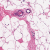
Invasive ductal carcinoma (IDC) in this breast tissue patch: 0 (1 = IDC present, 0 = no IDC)